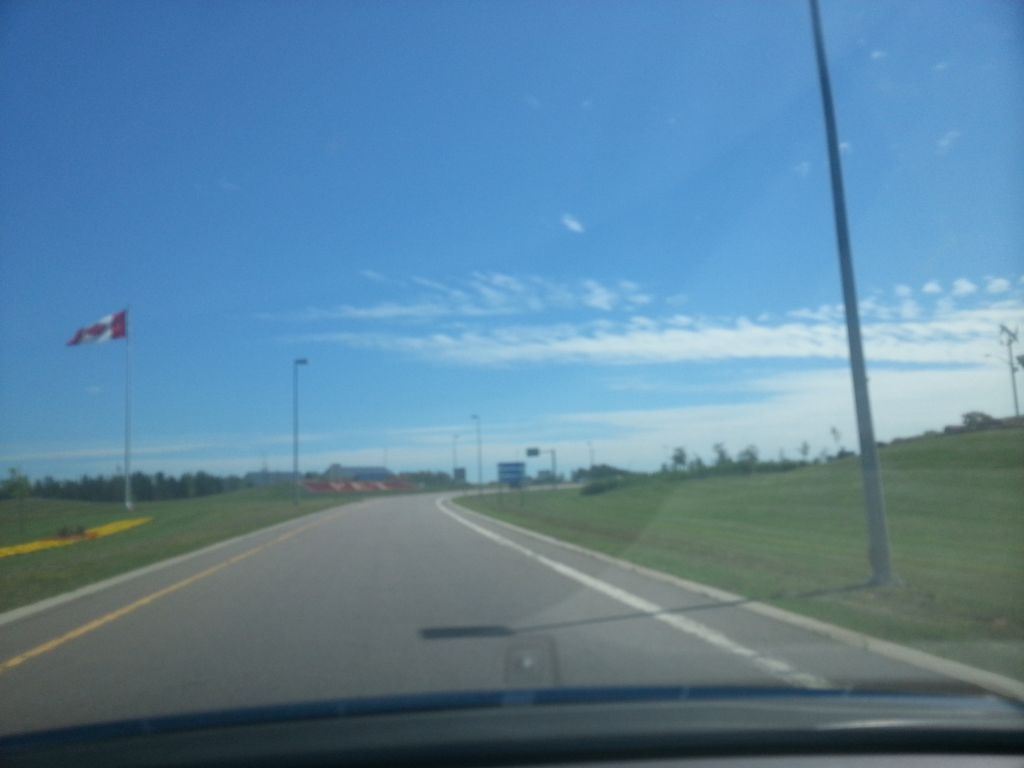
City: charlottetown